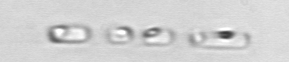
Label: Skeletonema